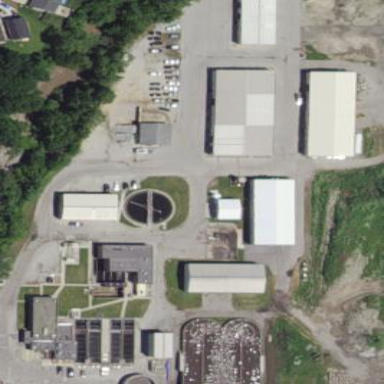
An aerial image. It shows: Wastewater plant.